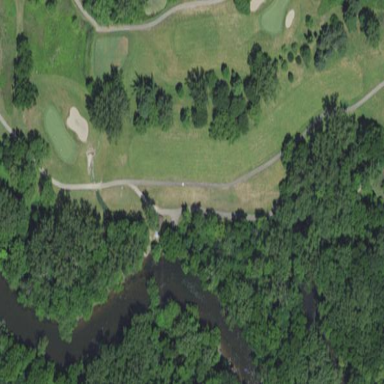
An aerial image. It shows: Golf fairway surrounded by grass.